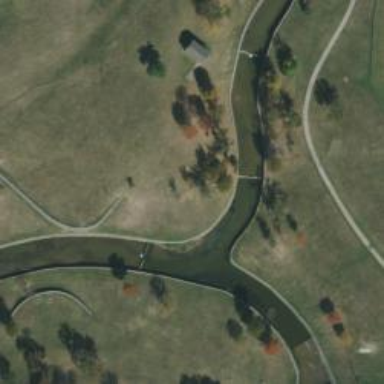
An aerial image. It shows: Disc golf hole.